Question: Which phones are mentioned?
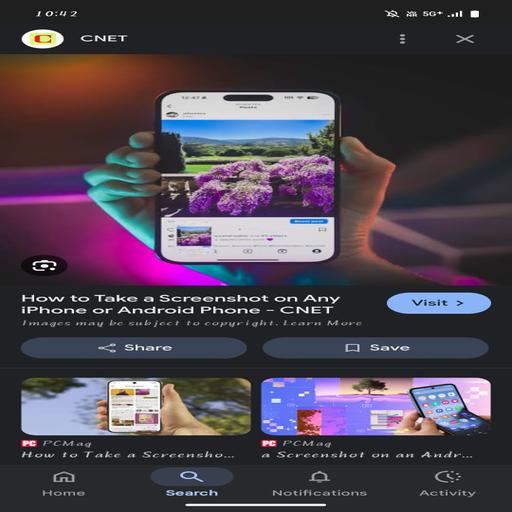
Answer: iPhone, Android